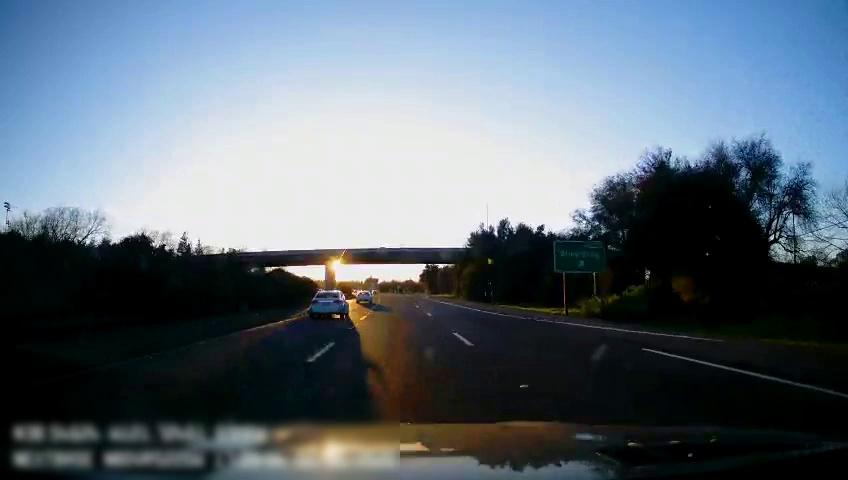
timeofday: Day
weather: Sunny
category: Drivable Space
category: Vehicles | SUV
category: Vehicles | SUV
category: Lanes | Alternate Lane
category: Lanes | Current Lane
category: Lanes | Current Lane
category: Lanes | Alternate Lane
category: Lanes | Alternate Lane
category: Traffic | Signs